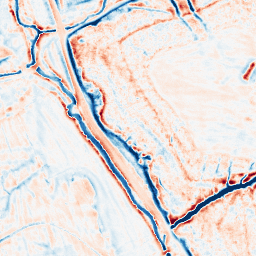
Category: edge_preserving
Decomposition family: bilateral
Decomposition parameters: d: 15
sigma_color: 150
sigma_space: 75
Upsampling method: quartic
Upsampling parameters: scale: 2
Upsampling scale: 2